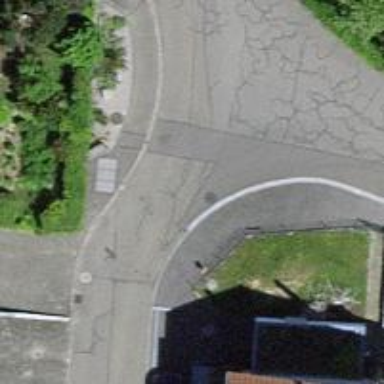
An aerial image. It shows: Residential road with asphalt surface and no sidewalk.